Question: I am doing the design of a small project where I didn't use programming against interfaces for all my classes. I found that some classes would hardly ever be needed to change, so I let them be referenced by their client classes as concrete classes.
So, let's say we have 'ClassB' that'll be consumed be consumed by 'ClassA':

'''
class ClassB {
}
'''
My question is, should I create 'ClassB' in 'ClassA', or should I pass that responsability "up" in the hierarchy? I'll depict both cases:
'''
class ClassA {
private ClassB classB;
public ClassA() {
this.classB = new ClassB();
}
}
'''
or
'''
class ClassA {
private ClassB classB;
public ClassA(ClassB classB) {
this.classB = classB;
}
}
'''
I'd like to hear about how would you do it and what'd be the rationale behind it!
Thanks
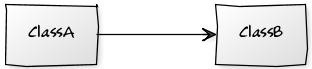
Answer: Some advantages of your first option (A creates B):
1. The user of class A needs to know nothing about B or how to create & configure it. This makes for a simpler programming model.
2. B can also be made private/internal, so that users of your library don't need to wade through lots of helper classes they don't need to see.
3. You can change the way A works to not use B at all without breaking calling code.
4. Encapsulation - no one gets to tamper with B from the outside while A is running
Some advantages of your second option (A takes a dependency on B):
1. The user of class A has full control over the B object - they can configure it differently, they can pass the same one into multiple instances of A if they want.
2. It opens the door for different implementations to be passed in (if B is an interface or base class) which is of great value for unit testing, or extensibility.
3. update: if in the future, it becomes more complicated to create B (e.g. B has some dependencies of its own), then that can be managed outside without needing to make changes to A.
Note that it is also possible to create a "best of both worlds" solution by using what is sometimes called "poor man's dependency injection":
'''
class ClassA {
private ClassB classB;
public ClassA(ClassB classB) {
this.classB = classB;
}
public ClassA() : this(new ClassB()) {
}
}
'''